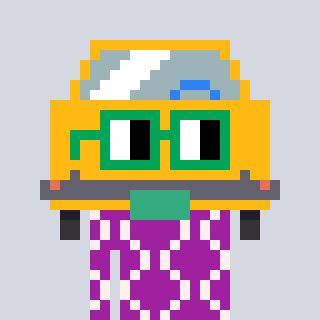
a pixel art character with square green glasses, a taxi-shaped head and a magenta-colored body on a cool background